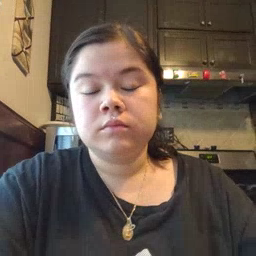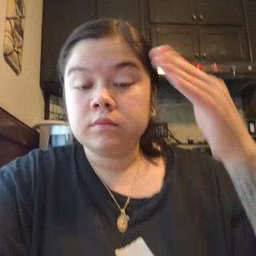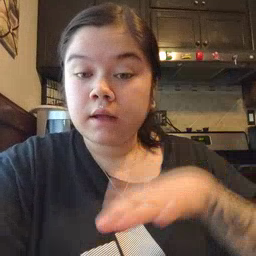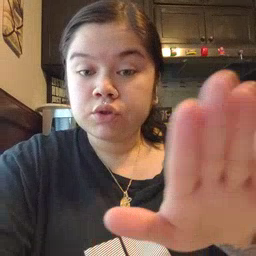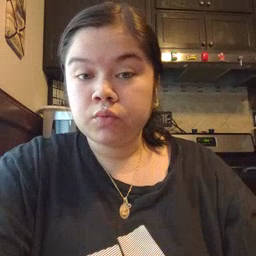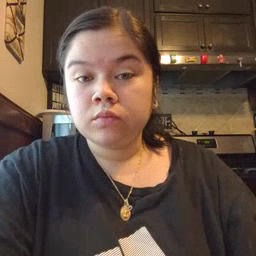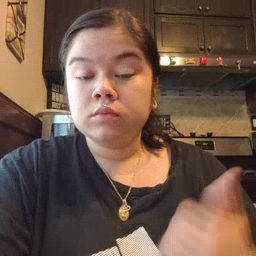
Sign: into